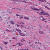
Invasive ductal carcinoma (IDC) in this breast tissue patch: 1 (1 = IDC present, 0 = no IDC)